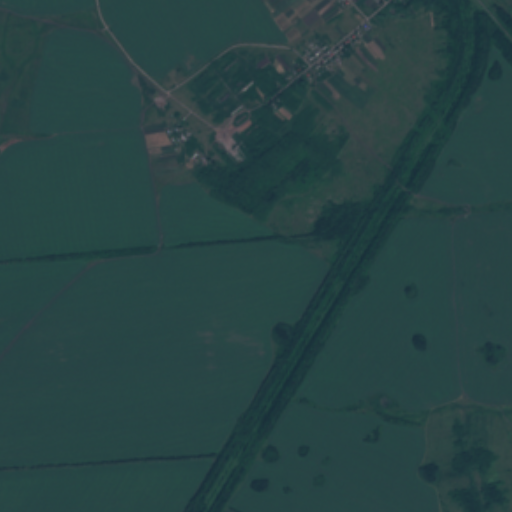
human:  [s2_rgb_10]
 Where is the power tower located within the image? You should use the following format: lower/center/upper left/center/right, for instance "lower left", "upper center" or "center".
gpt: The power tower is located in the upper right of the image.
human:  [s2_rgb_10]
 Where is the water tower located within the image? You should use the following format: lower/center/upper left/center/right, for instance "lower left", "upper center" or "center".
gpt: The water tower is located in the upper right of the image.
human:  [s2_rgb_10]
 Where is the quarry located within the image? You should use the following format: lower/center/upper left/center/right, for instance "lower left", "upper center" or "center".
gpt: There is no quarry in the image.